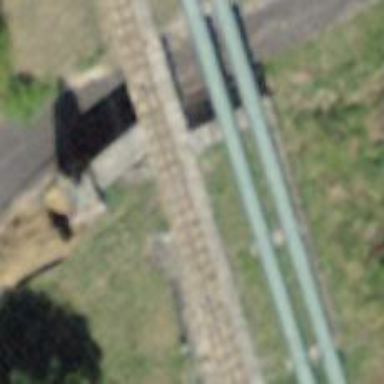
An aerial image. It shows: Funicular railway.